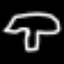
Label: mushroom